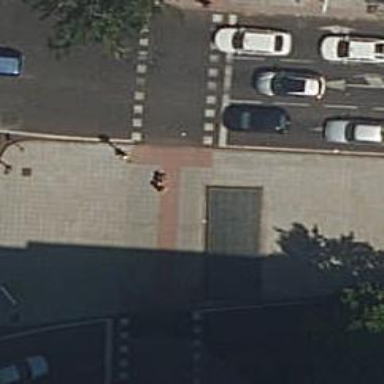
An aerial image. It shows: Sidewalk made of paving stones.